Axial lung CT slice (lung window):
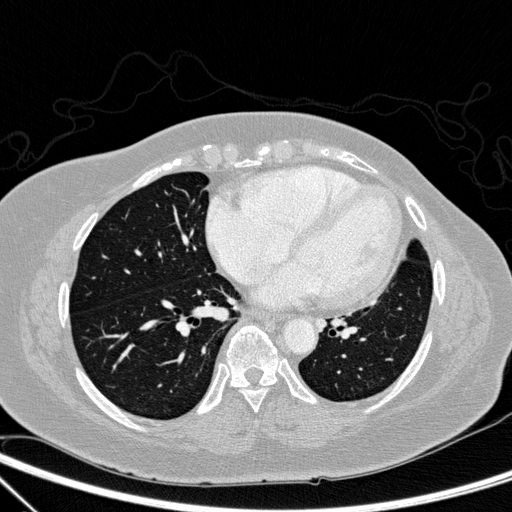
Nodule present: no